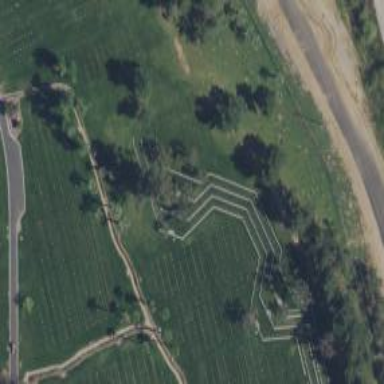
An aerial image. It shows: Graveyard.